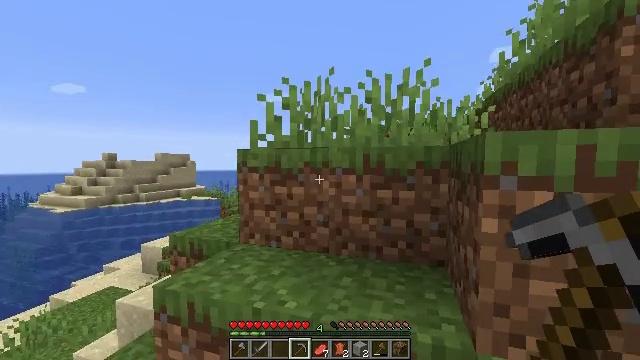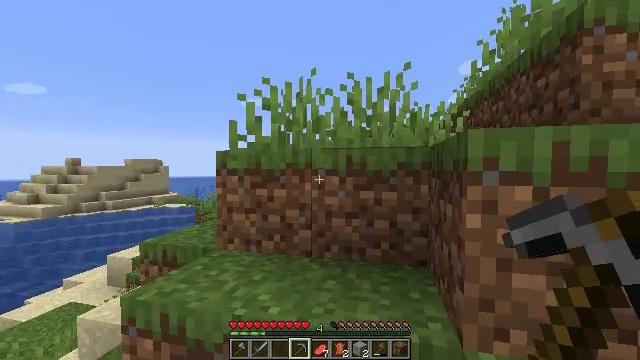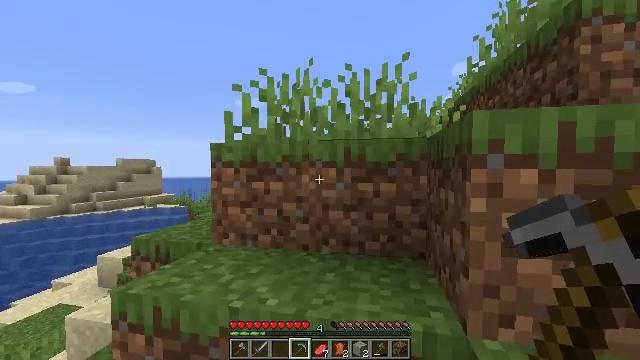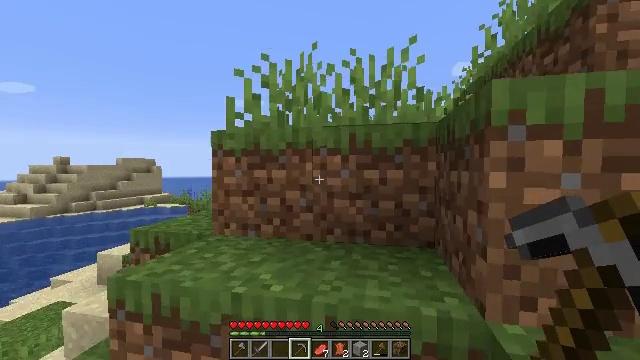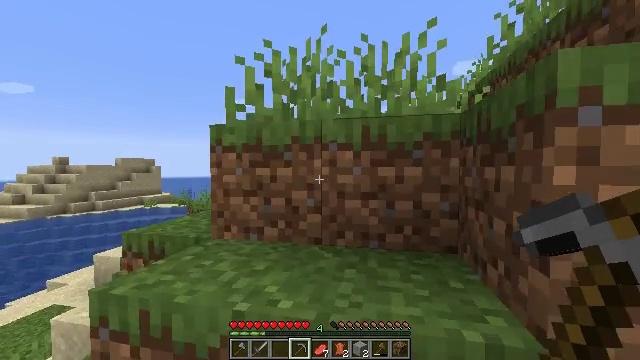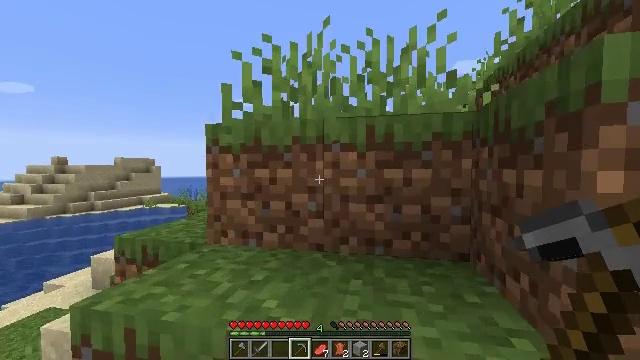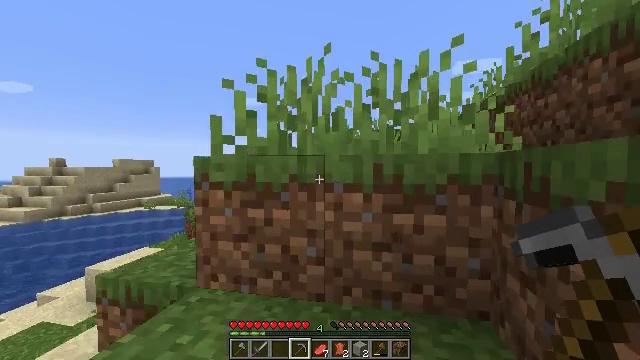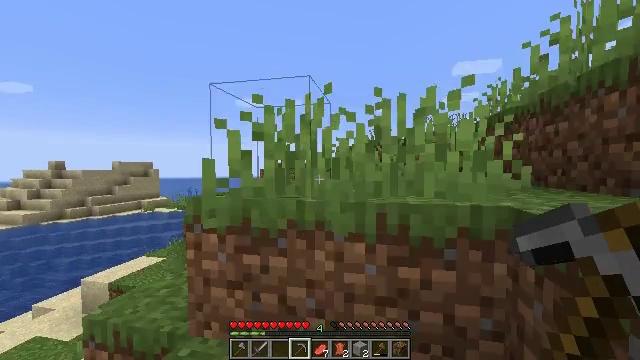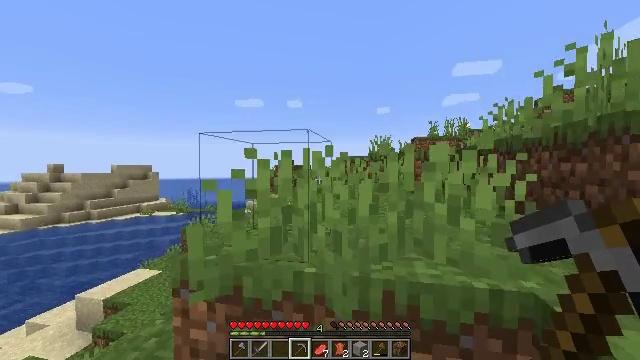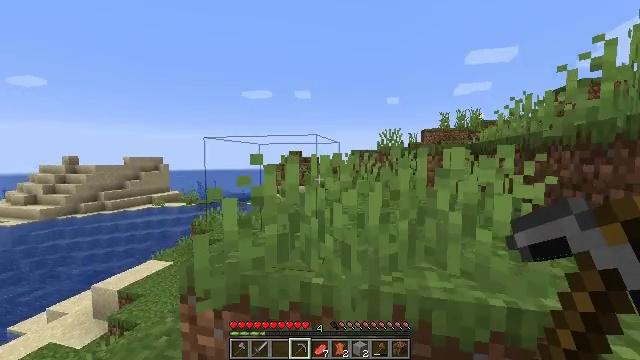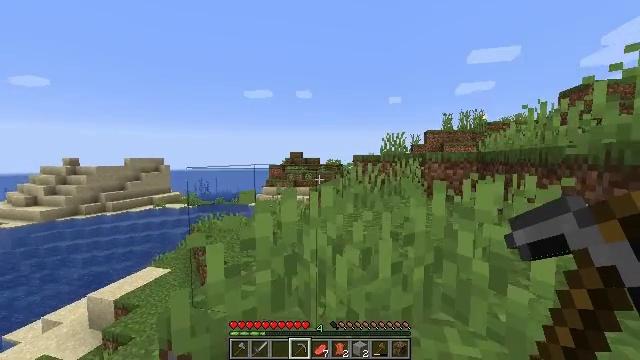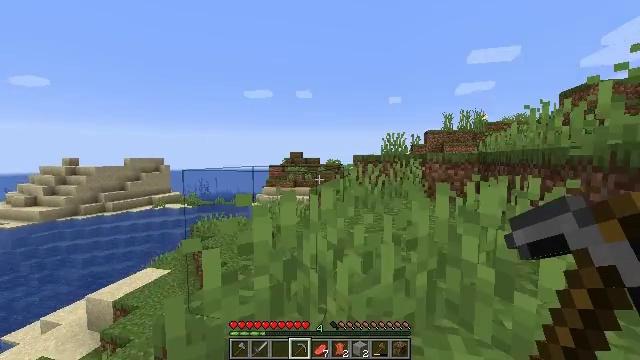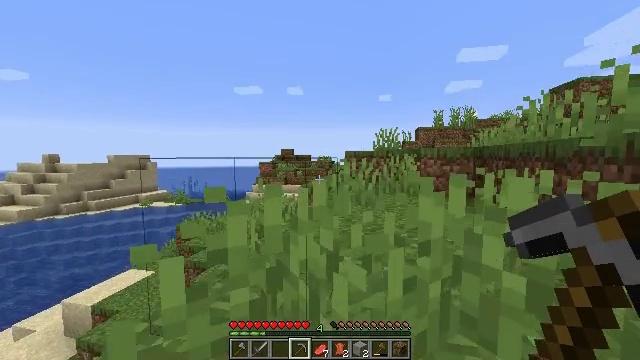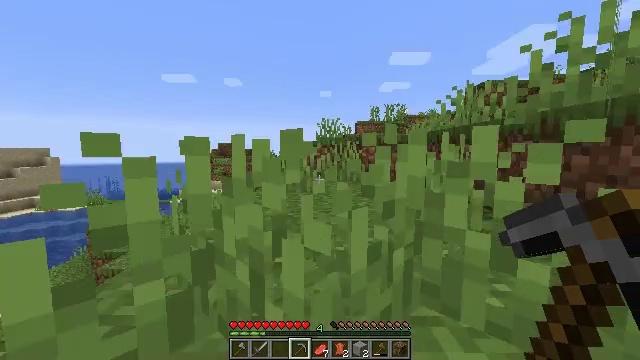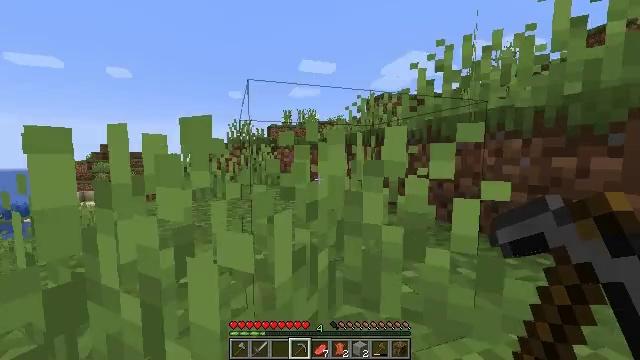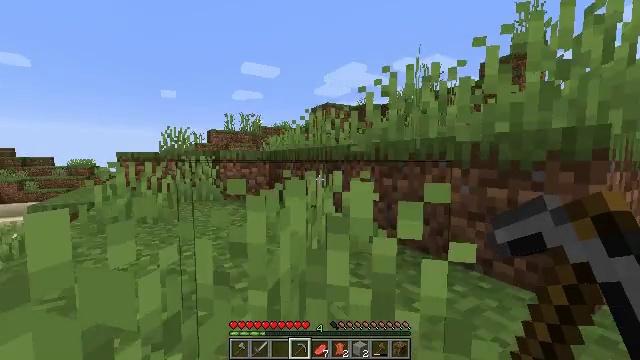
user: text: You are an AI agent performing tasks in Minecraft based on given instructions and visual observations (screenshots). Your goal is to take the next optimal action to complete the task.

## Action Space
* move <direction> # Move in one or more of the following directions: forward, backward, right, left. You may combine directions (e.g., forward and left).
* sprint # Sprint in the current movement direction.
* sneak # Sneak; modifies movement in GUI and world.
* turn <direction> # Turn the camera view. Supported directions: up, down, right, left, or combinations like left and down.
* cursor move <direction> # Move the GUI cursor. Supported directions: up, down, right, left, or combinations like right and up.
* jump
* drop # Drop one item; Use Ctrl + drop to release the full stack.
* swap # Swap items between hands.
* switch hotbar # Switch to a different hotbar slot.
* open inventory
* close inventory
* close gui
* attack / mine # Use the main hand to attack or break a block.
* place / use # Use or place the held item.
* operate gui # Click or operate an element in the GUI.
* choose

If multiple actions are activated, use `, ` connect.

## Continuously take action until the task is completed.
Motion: motion action
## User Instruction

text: Collect tall grass by breaking it.
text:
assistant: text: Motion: move forward, turn right and up, jump
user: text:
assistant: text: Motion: move forward, turn right, jump
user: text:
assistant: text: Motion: move forward, jump
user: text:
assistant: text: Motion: move forward
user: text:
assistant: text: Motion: move forward
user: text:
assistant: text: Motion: move forward, jump
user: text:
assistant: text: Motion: move forward, jump
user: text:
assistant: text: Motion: move forward, jump
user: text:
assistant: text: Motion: move forward, turn left and down, jump
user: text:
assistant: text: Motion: move forward
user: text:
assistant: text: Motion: move forward
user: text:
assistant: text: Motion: move forward, turn right, jump
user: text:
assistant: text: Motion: move forward, turn right and down, jump
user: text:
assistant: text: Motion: move forward, turn right, jump
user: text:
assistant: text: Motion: move forward, turn right and up, jump
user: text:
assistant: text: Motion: move forward, turn right
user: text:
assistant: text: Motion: move forward, turn right
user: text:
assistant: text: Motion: move forward
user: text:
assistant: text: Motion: move forward
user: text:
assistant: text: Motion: move forward, jump
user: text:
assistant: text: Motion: move forward, jump
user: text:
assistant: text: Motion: move forward, jump
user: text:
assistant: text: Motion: move forward, jump
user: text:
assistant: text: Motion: move forward, turn right and down
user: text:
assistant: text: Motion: move forward, turn right
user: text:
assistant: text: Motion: move forward, turn right
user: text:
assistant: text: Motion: move forward, turn right
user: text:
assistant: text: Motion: move forward, turn right
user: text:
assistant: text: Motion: move forward, jump
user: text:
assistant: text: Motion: move forward, jump